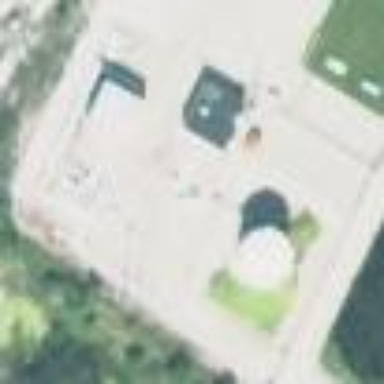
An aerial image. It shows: Gas substation.